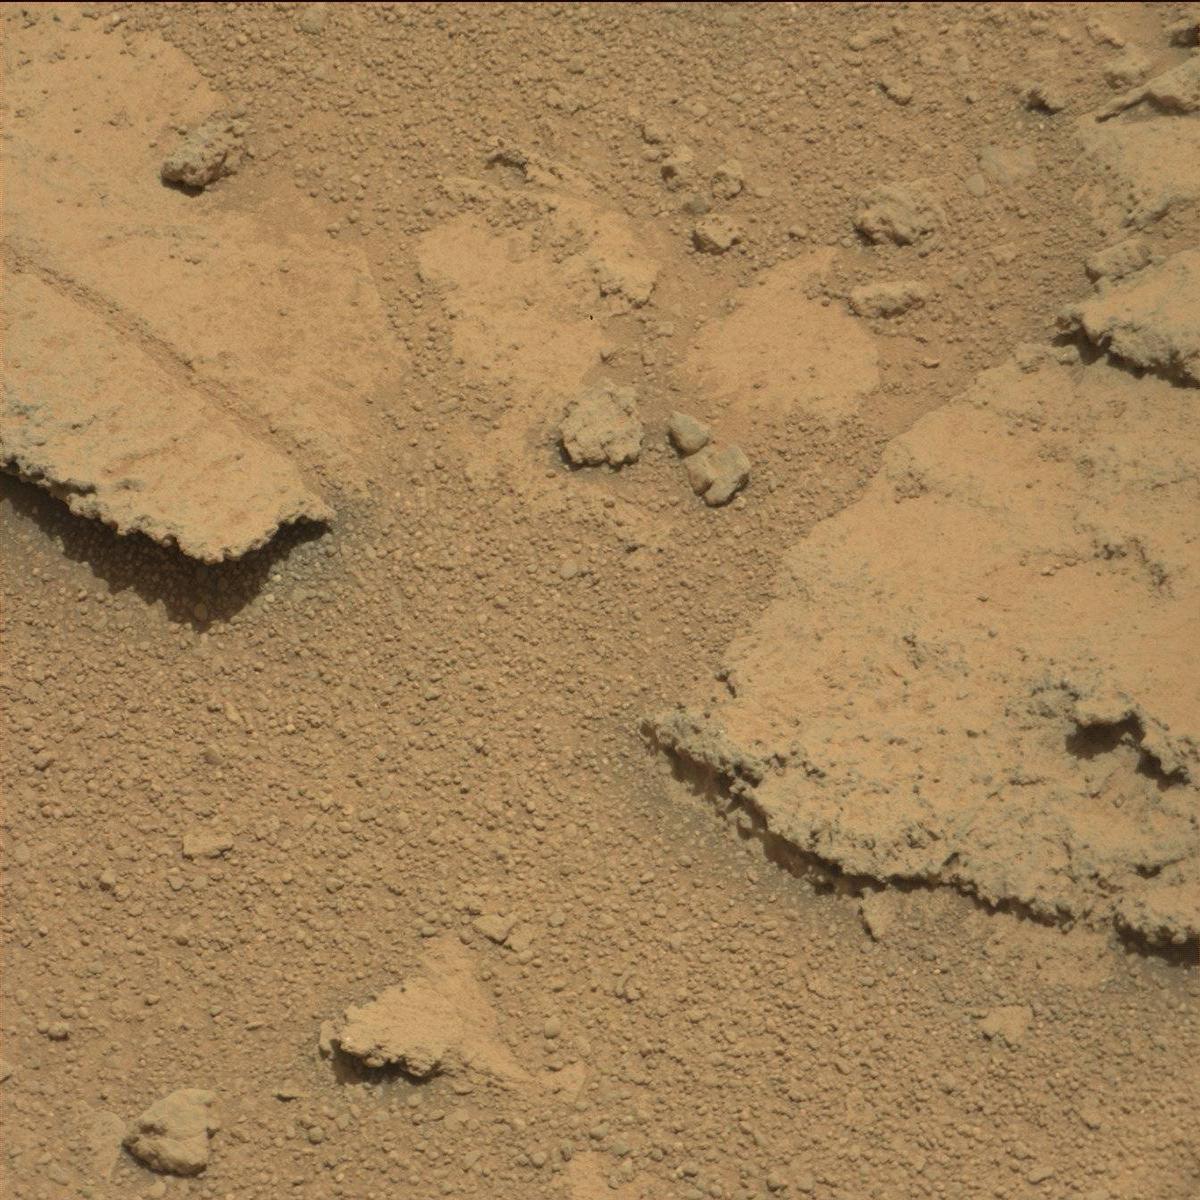
Terrain classes present: Bedrock, Rock, Sand / Soil